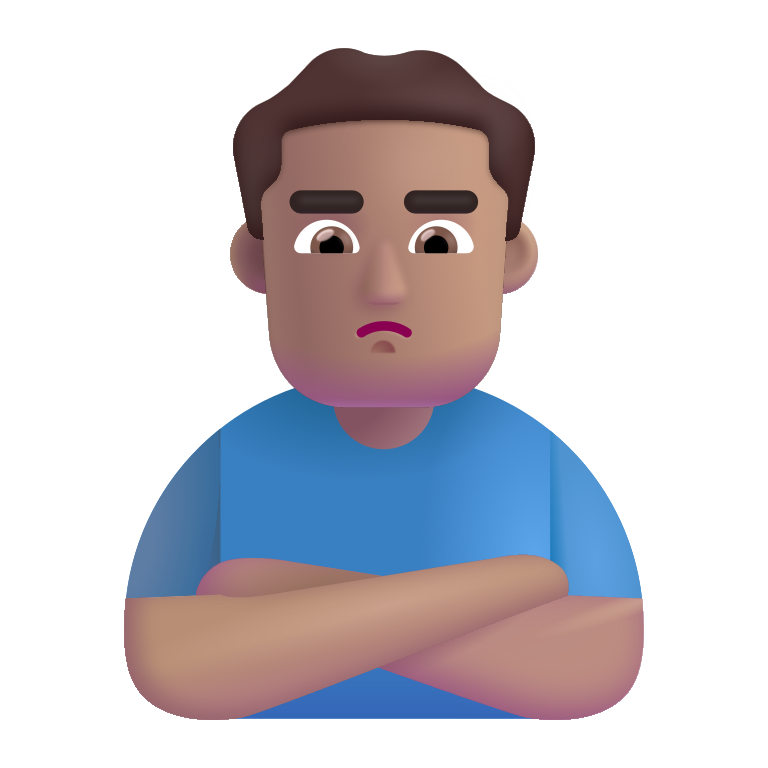
man pouting color